Field crop: maize
Growth stage: 1
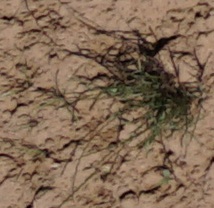
Species: lolium